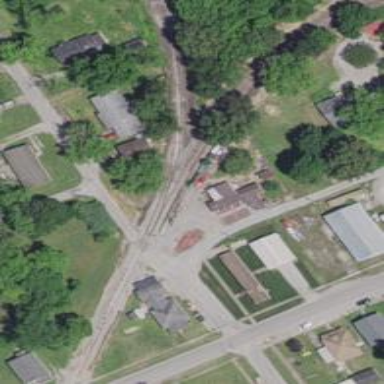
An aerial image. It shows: Railway spur service.